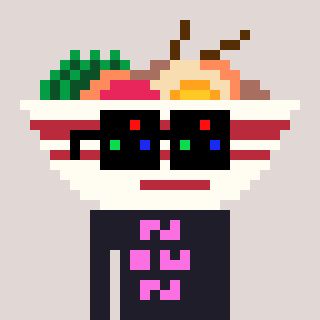
a pixel art character with square black sunglasses, a noodles-shaped head and a grayscale-colored body on a warm background